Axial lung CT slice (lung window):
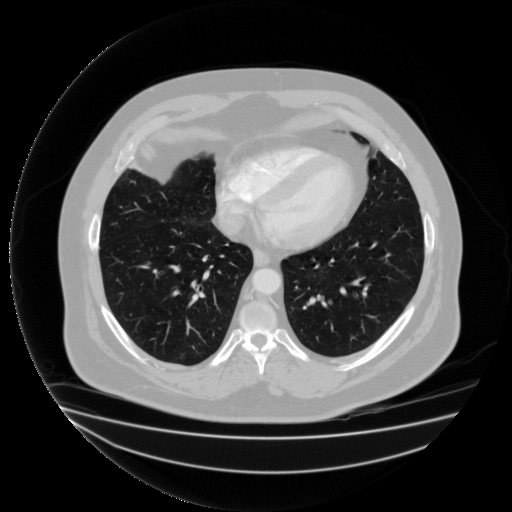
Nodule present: no